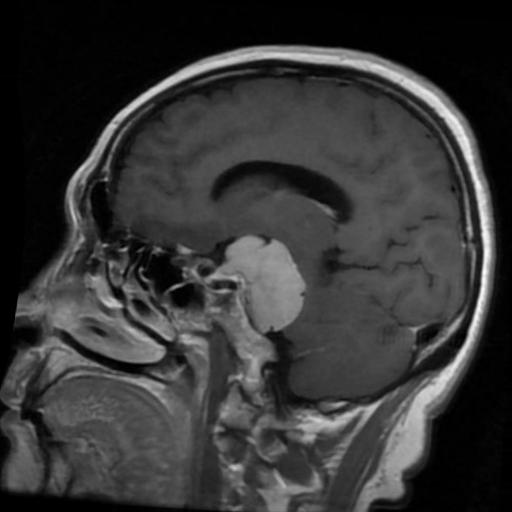
Label: meningioma